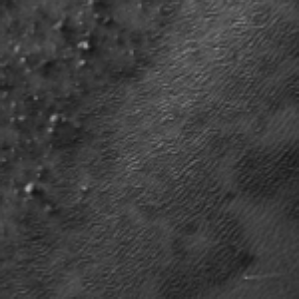
Label: frost